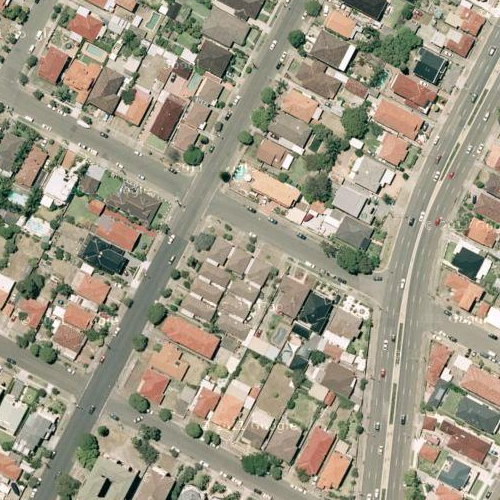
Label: sydney